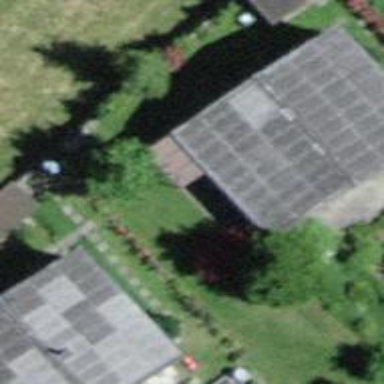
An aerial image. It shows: Residential building.